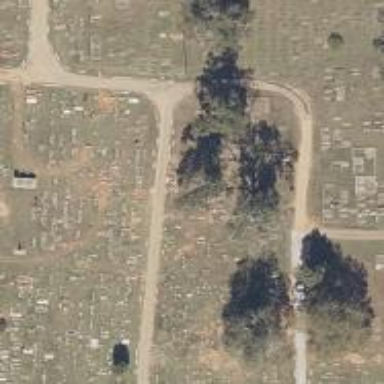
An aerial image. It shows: Cemetery with graves.